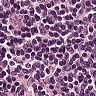
Metastatic tissue present: no